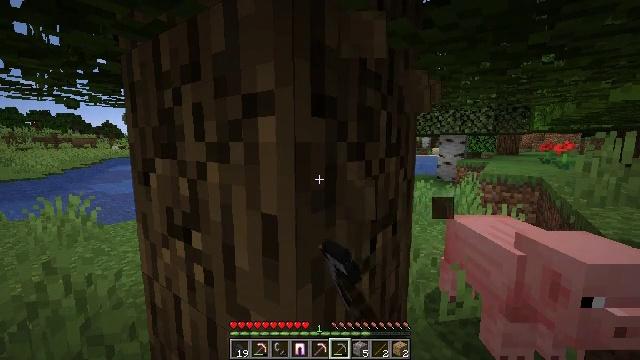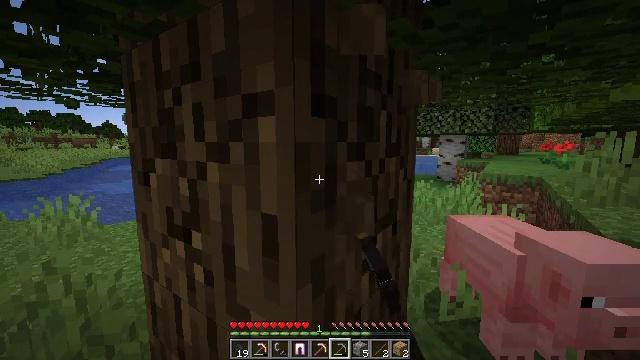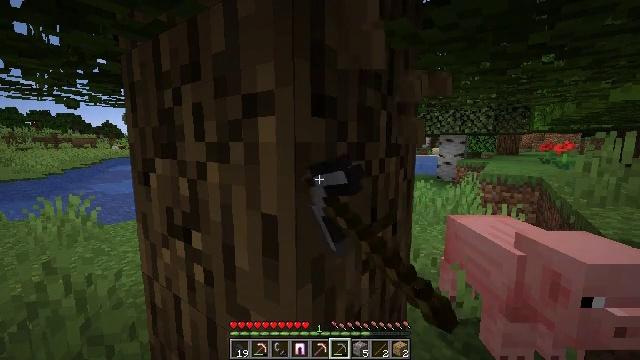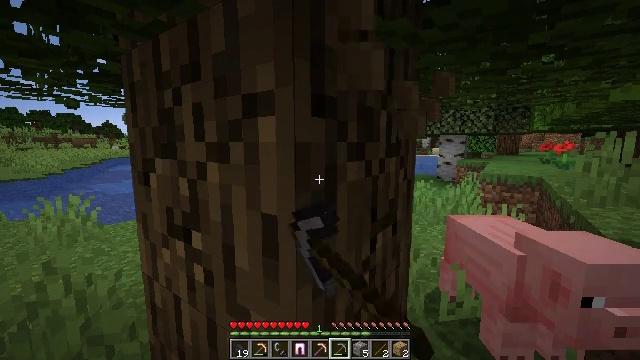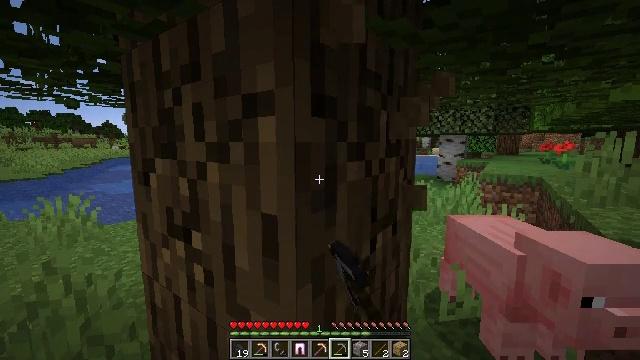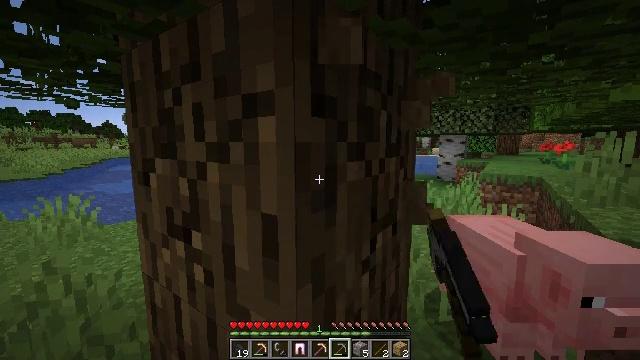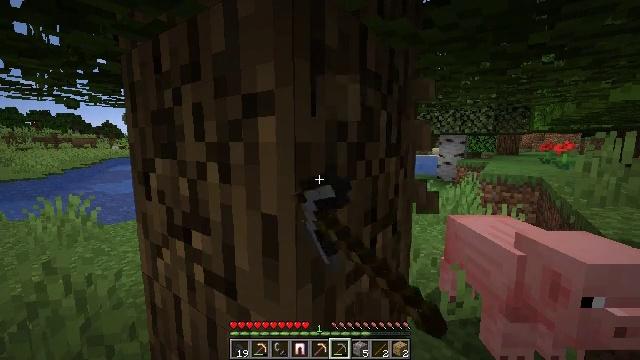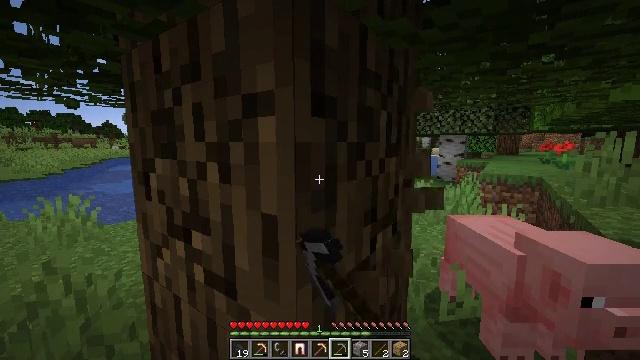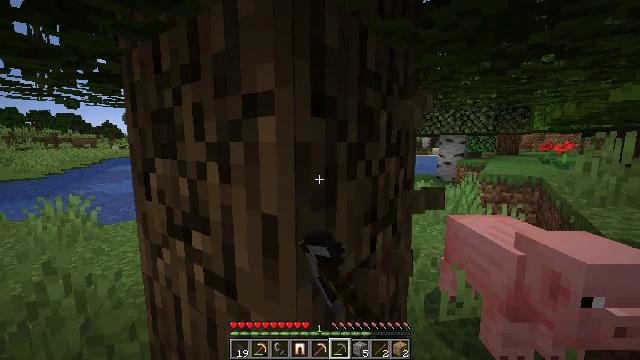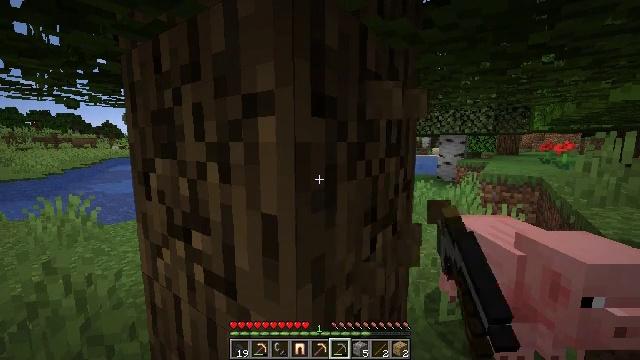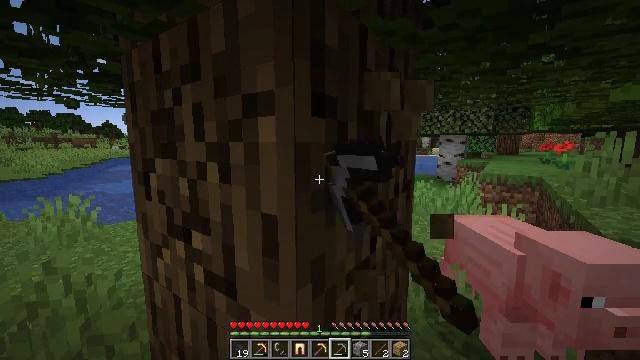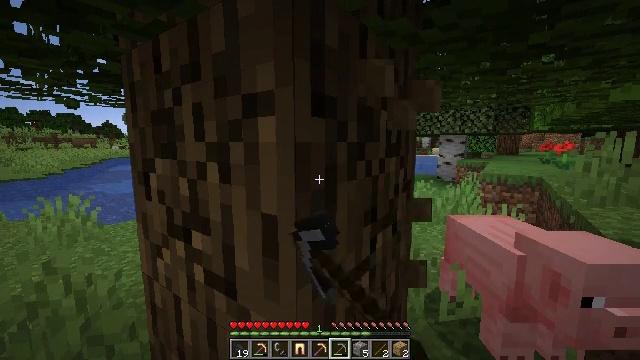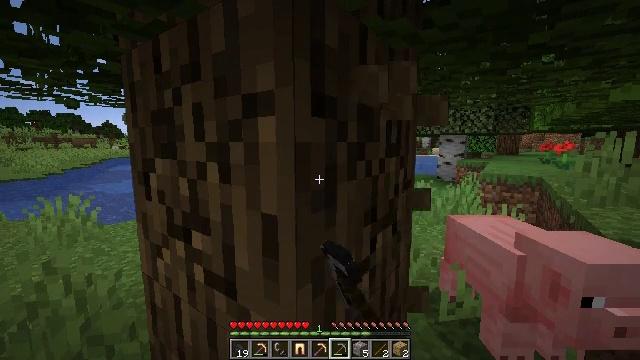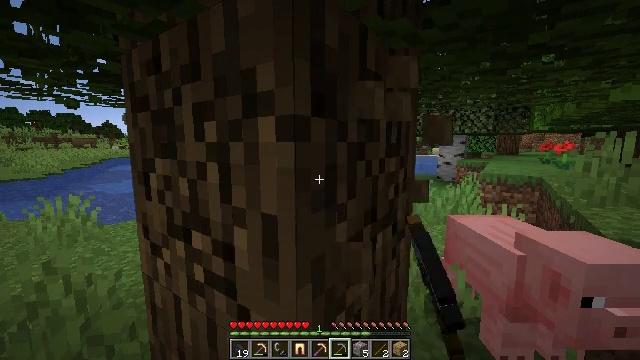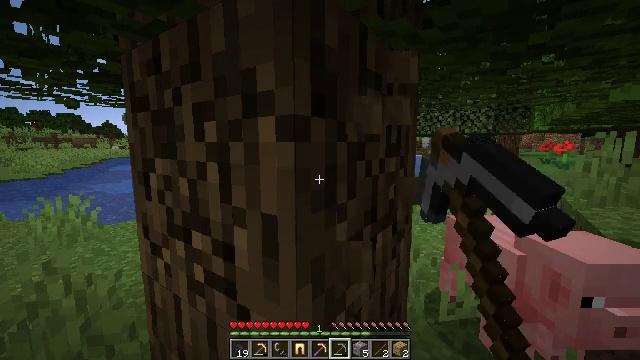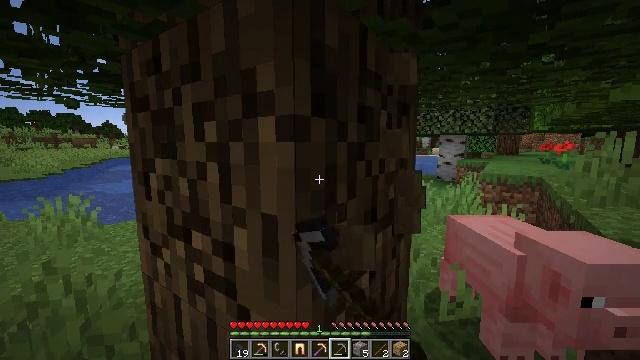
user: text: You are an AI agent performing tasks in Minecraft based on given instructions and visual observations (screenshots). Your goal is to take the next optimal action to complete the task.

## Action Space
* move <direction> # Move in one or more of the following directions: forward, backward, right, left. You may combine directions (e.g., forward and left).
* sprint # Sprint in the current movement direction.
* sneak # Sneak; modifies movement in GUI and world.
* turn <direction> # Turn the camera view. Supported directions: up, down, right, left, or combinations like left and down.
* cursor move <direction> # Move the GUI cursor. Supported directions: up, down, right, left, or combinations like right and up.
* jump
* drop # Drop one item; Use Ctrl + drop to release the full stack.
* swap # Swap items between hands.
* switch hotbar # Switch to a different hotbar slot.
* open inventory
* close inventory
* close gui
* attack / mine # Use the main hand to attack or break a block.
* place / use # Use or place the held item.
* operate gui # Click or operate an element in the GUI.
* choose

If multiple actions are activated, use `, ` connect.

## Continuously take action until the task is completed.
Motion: motion action
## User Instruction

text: Chop down the oak log.
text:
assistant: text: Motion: attack / mine
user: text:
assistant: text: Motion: attack / mine
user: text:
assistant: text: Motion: attack / mine
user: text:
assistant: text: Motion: attack / mine
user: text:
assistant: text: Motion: attack / mine
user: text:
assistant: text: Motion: attack / mine
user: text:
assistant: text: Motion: attack / mine
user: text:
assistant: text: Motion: attack / mine
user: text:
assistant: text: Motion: attack / mine
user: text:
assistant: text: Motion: attack / mine
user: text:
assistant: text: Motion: attack / mine
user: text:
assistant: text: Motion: attack / mine
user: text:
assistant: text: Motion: attack / mine
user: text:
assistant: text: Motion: attack / mine
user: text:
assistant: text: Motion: attack / mine
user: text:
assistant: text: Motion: attack / mine
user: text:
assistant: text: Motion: attack / mine
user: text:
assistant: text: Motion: attack / mine
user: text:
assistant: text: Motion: attack / mine
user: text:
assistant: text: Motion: attack / mine
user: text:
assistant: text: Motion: attack / mine
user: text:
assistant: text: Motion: attack / mine
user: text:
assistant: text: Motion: attack / mine
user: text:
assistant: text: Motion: attack / mine
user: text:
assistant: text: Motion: attack / mine
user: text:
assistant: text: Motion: attack / mine
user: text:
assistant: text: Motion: attack / mine
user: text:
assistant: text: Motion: attack / mine
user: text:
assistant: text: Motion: attack / mine
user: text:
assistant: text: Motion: attack / mine